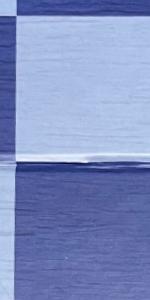
Label: Empty